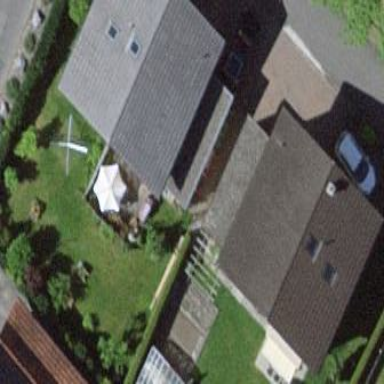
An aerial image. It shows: Detached building.